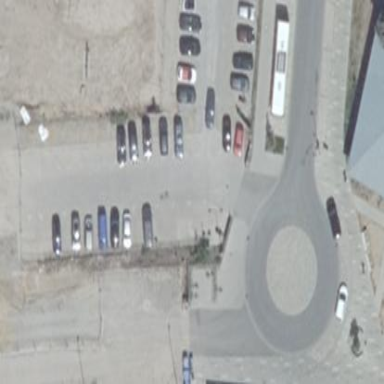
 designated for park and ride services by train."